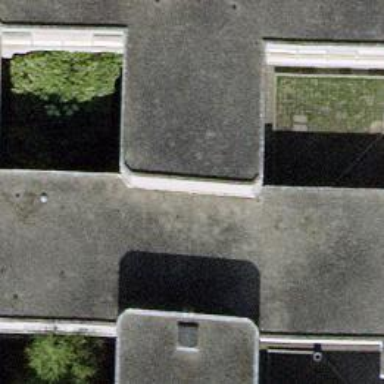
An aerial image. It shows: School building.